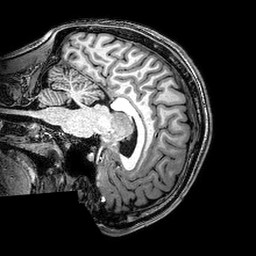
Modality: T1w
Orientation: sagittal
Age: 25
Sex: male
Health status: healthy
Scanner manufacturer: philips
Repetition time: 0.008172 s
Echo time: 0.00374 s